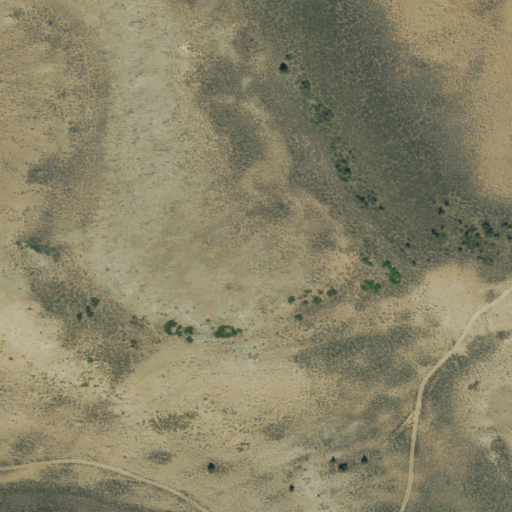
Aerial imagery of ridge(s) in Colorado named Carpenter Ridge containing shrub and evergreen forest